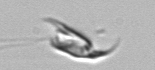
Label: Chrysochromulina_lanceolata